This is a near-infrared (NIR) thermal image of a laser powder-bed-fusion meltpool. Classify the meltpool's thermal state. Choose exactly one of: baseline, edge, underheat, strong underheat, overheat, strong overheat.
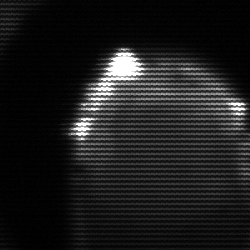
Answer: edge